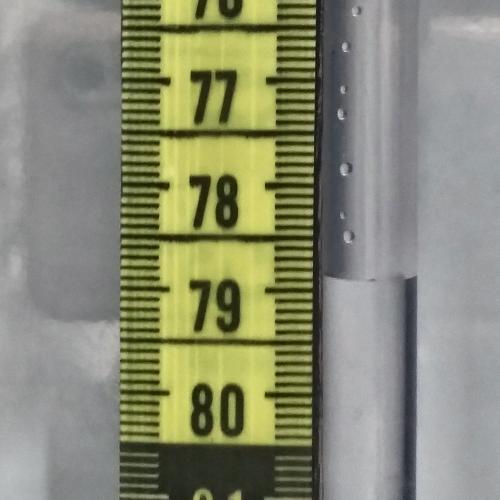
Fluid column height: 78.9 cm